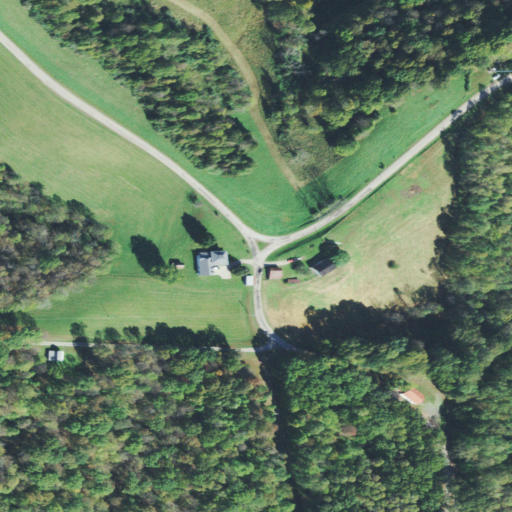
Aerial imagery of ridge(s) in Ohio named Bearwallow Ridge containing deciduous forest, open development, pasture, mixed forest, grassland, and low intensity development